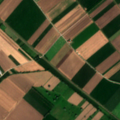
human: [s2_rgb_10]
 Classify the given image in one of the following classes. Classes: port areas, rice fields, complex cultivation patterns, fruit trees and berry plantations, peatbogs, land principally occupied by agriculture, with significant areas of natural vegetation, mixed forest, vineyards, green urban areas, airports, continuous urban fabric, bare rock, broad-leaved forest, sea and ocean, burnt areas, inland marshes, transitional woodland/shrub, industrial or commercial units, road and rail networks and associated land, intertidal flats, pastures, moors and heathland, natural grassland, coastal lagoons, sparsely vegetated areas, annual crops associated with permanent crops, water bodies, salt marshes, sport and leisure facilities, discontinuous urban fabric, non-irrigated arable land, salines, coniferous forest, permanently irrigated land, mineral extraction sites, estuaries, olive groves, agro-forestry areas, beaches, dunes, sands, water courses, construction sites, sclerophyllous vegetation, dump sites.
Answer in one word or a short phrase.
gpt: non-irrigated arable land